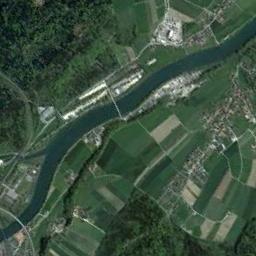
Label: river